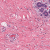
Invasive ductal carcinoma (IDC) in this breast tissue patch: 0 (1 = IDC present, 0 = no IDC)